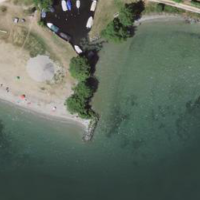
EUNIS habitat code: 14
Species observed at this site:
Chroicocephalus ridibundus
Artemisia vulgaris
Motacilla alba
Clematis vitalba
Mergus serrator
Cygnus olor